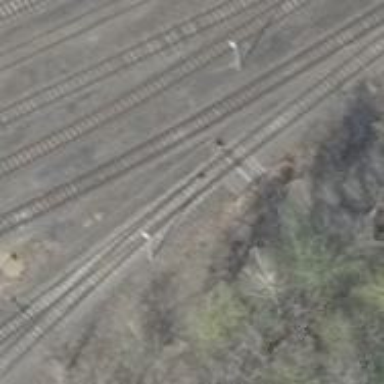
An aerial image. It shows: Railway switch.